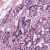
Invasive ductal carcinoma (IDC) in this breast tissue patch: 1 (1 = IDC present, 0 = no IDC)